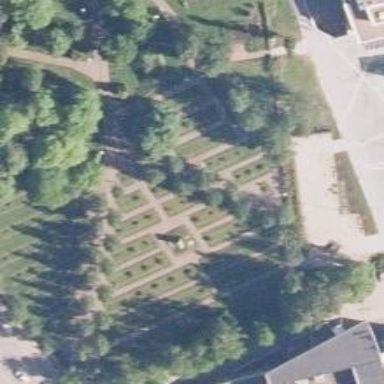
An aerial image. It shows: Historical site featuring war memorial.